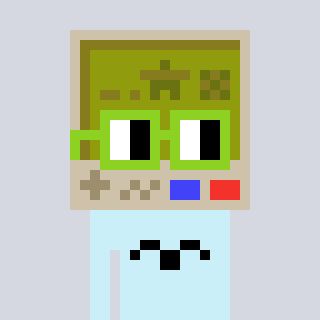
a pixel art character with square light green glasses, a gameboy-shaped head and a cold-colored body on a cool background